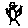
Label: bird